Question: Hello I have a tableviewcell where i can populate it with custom data from my pc, but i can't use my firebase data on the cell that i have made. I want to fill my cell with String and Int, not only Strings. My code is:
## PlacesTableViewController Class
'''
import UIKit
import FirebaseDatabase
class PlacesTableViewController: UITableViewController {
//MARK: Properties
@IBOutlet weak var placesTableView: UITableView!
//database reference
var dbRef:FIRDatabaseReference?
var places = [Places]()
var myList:[String] = []
//handler
var handle:FIRDatabaseHandle?
override func viewDidLoad() {
super.viewDidLoad()
dbRef = FIRDatabase.database().reference()
// Loads data to cell.
loadData()
}
// MARK: - Table view data source
override func numberOfSections(in tableView: UITableView) -> Int {
return 1
}
override func tableView(_ tableView: UITableView, numberOfRowsInSection section: Int) -> Int {
// #warning Incomplete implementation, return the number of rows
return places.count
//return myList.count
}
override func tableView(_ tableView: UITableView, cellForRowAt indexPath: IndexPath) -> UITableViewCell {
// Table view cells are reused and should be dequeued using a cell identifier.
let cellIdentifier = "PlacesTableViewCell"
guard let cell = tableView.dequeueReusableCell(withIdentifier: cellIdentifier, for: indexPath) as? PlacesTableViewCell else {
fatalError("The dequeued cell is not an instance of PlacesTableView Cell.")
}
let place = places[indexPath.row]
cell.placeLabel.text = place.name
cell.ratingControl.rating = place.rating
//cell.placeLabel.text = myList[indexPath.row]
//cell.ratingControl.rating = myRatings[indexPath.row]
return cell
}
//MARK: Private Methods
private func loadData() {
handle = dbRef?.child("placeLabel").observe(.childAdded, with: { (snapshot) in
if let item = snapshot.value as? String
{
self.myList.append(item)
self.placesTableView.reloadData()
print (item)
}
})
/* handle = dbRef?.child("rating").observe(.childAdded, with: { (snapshot) in
if let item = snapshot.value as? String
{
self.myList.append(item)
self.placesTableView.reloadData()
}
})*/
/*guard let place1 = Places(name: "Veranda", rating: 4) else {
fatalError("Unable to instantiate place1")
}
places += [place1]*/
}
}
'''
## Places Class
'''
import UIKit
class Places {
//MARK: Properties
var name: String
var rating: Int
//MARK:Types
struct PropertyKey {
static let name = "name"
static let rating = "rating"
}
//MARK: Initialization
init?(name: String, rating: Int) {
// Initialize stored properties.
self.name = name
self.rating = rating
// Initialization should fail if there is no name or if the rating is negative.
// The name must not be empty
guard !name.isEmpty else {
return nil
}
// The rating must be between 0 and 5 inclusively
guard (rating >= 0) && (rating <= 5) else {
return nil
}
}
}
'''
## PlacesTableViewCell Class
'''
import UIKit
import FirebaseDatabase
class PlacesTableViewCell: UITableViewCell, UITableViewDelegate {
//MARK: Properties
@IBOutlet weak var placeLabel: UILabel!
@IBOutlet weak var ratingControl: RatingControl!
override func awakeFromNib() {
super.awakeFromNib()
// Initialization code
}
override func setSelected(_ selected: Bool, animated: Bool) {
super.setSelected(selected, animated: animated)
// Configure the view for the selected state
}
}
'''
## Firebase Database

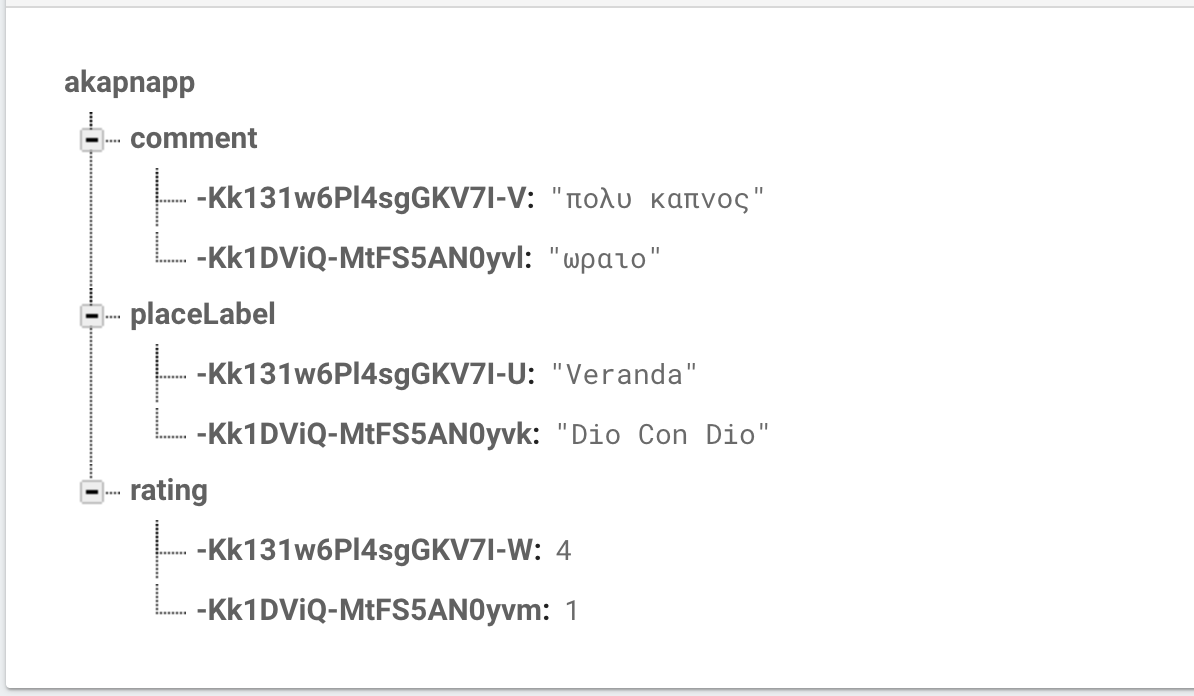
Answer: Assuming your database layout should instead look like this (see above):
'''
...
placeLabel
|
-- XXY: "Veranda"
-- YYY: "Dio Con Dio"
rating
|
-- XXX: 4
-- YYY: 1
...
'''
then try this:
'''
private func loadData() {
dbRef!.child("placeLabel").observe(.childAdded) {
(snapshot) in
let label = snapshot.value as! String
self.updatePlace(snapshot.key, label: label)
}
dbRef!.child("rating").observe(.childAdded) {
(snapshot) in
let rating = snapshot.value as! Int
self.updatePlace(snapshot.key, rating: rating)
}
}
private var loadedLabels = [String: String]()
private var loadedRatings = [String: Int]()
private func updatePlace(_ key: String, label: String? = nil, rating: Int? = nil) {
if let label = label {
loadedLabels[key] = label
}
if let rating = rating {
loadedRatings[key] = rating
}
guard let label = loadedLabels[key], let rating = loadedRatings[key] else {
return
}
if let place = Places(name: label, rating: rating) {
places.append(place)
placesTableView.reloadData()
}
}
'''
By the way, you can hack your database -- using Firebase (nice!) web console -- if you want to quickly validate the above solution.
---
. Try the following code to the nodes in your database (i.e., this code reuses the same key across place properties):
'''
let key = dbRef!.child("placeLabel").childByAutoId().key
dbRef!.child("placeLabel").child(key).setValue(placeLab el.text)
dbRef!.child("comment").child(key).setValue(commentText Field.text)
dbRef!.child("rating").child(key).setValue(ratingContro l.rating)
'''
---
. To edit the database manually, try:
1. open http://console.firebase.google.com
2. select your app
3. open database option
4. add a new node with the right key
5. delete the old node